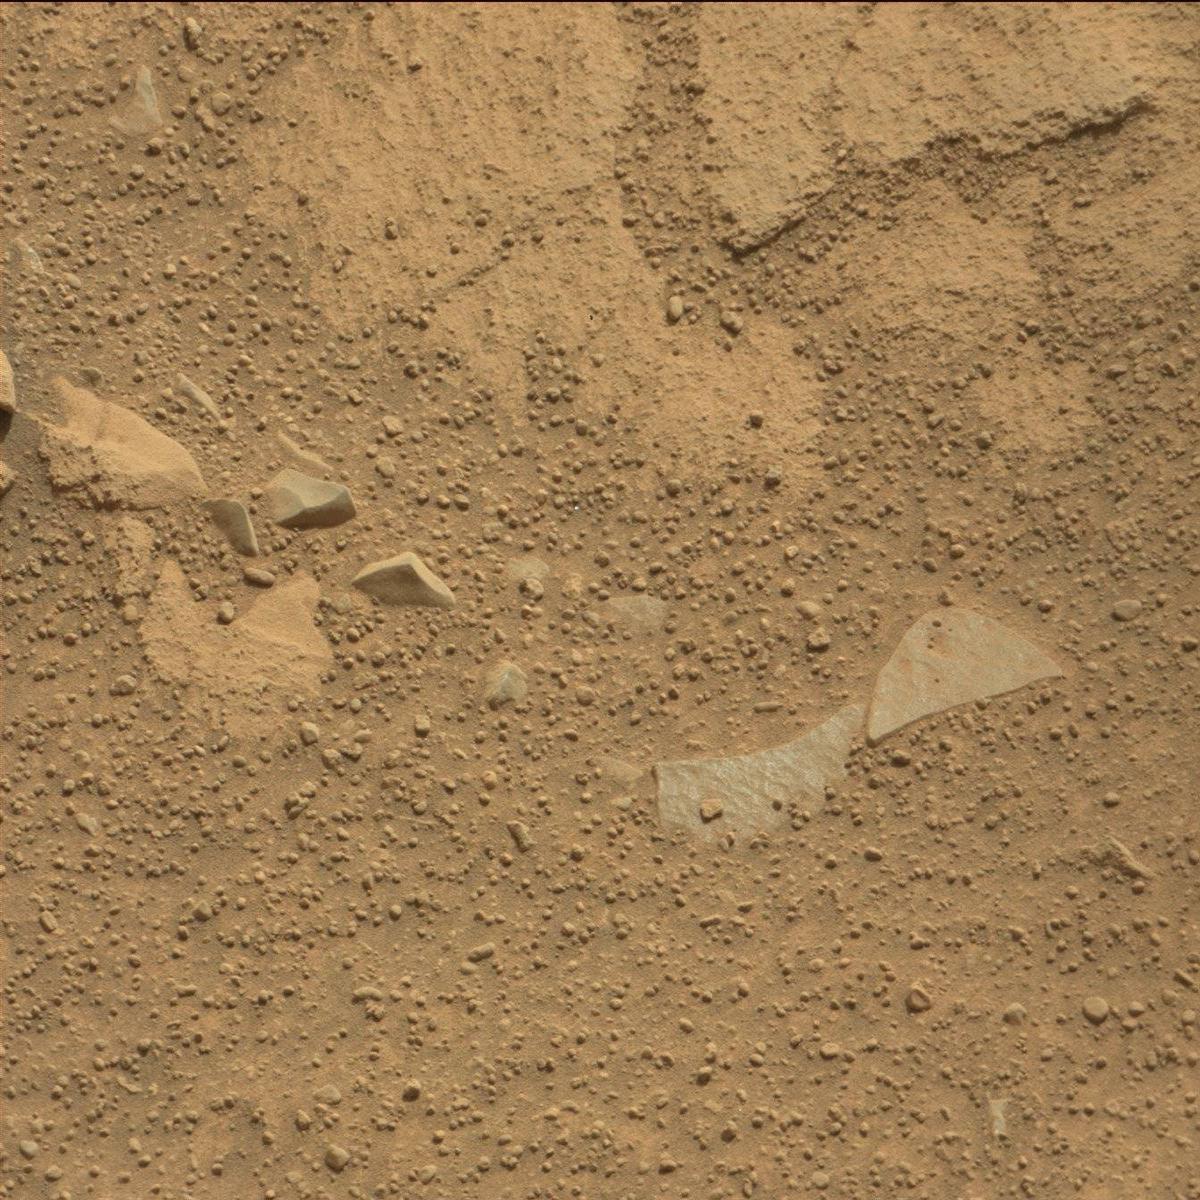
Terrain classes present: Bedrock, Rock, Sand / Soil